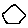
Label: hexagon